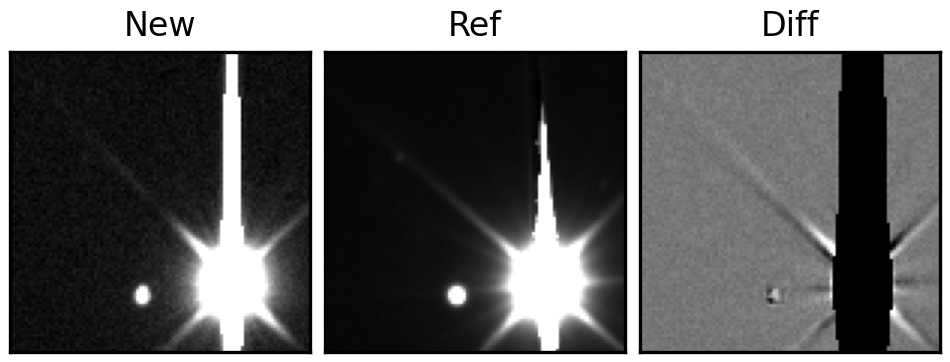
Label: bogus